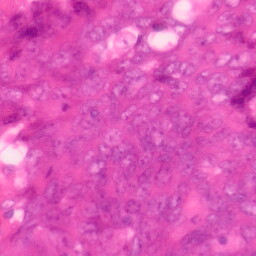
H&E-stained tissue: Colon